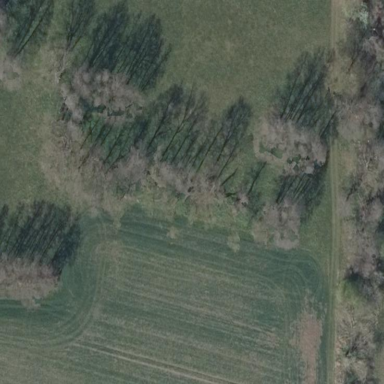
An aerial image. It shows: Deciduous broadleaved forest.